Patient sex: M
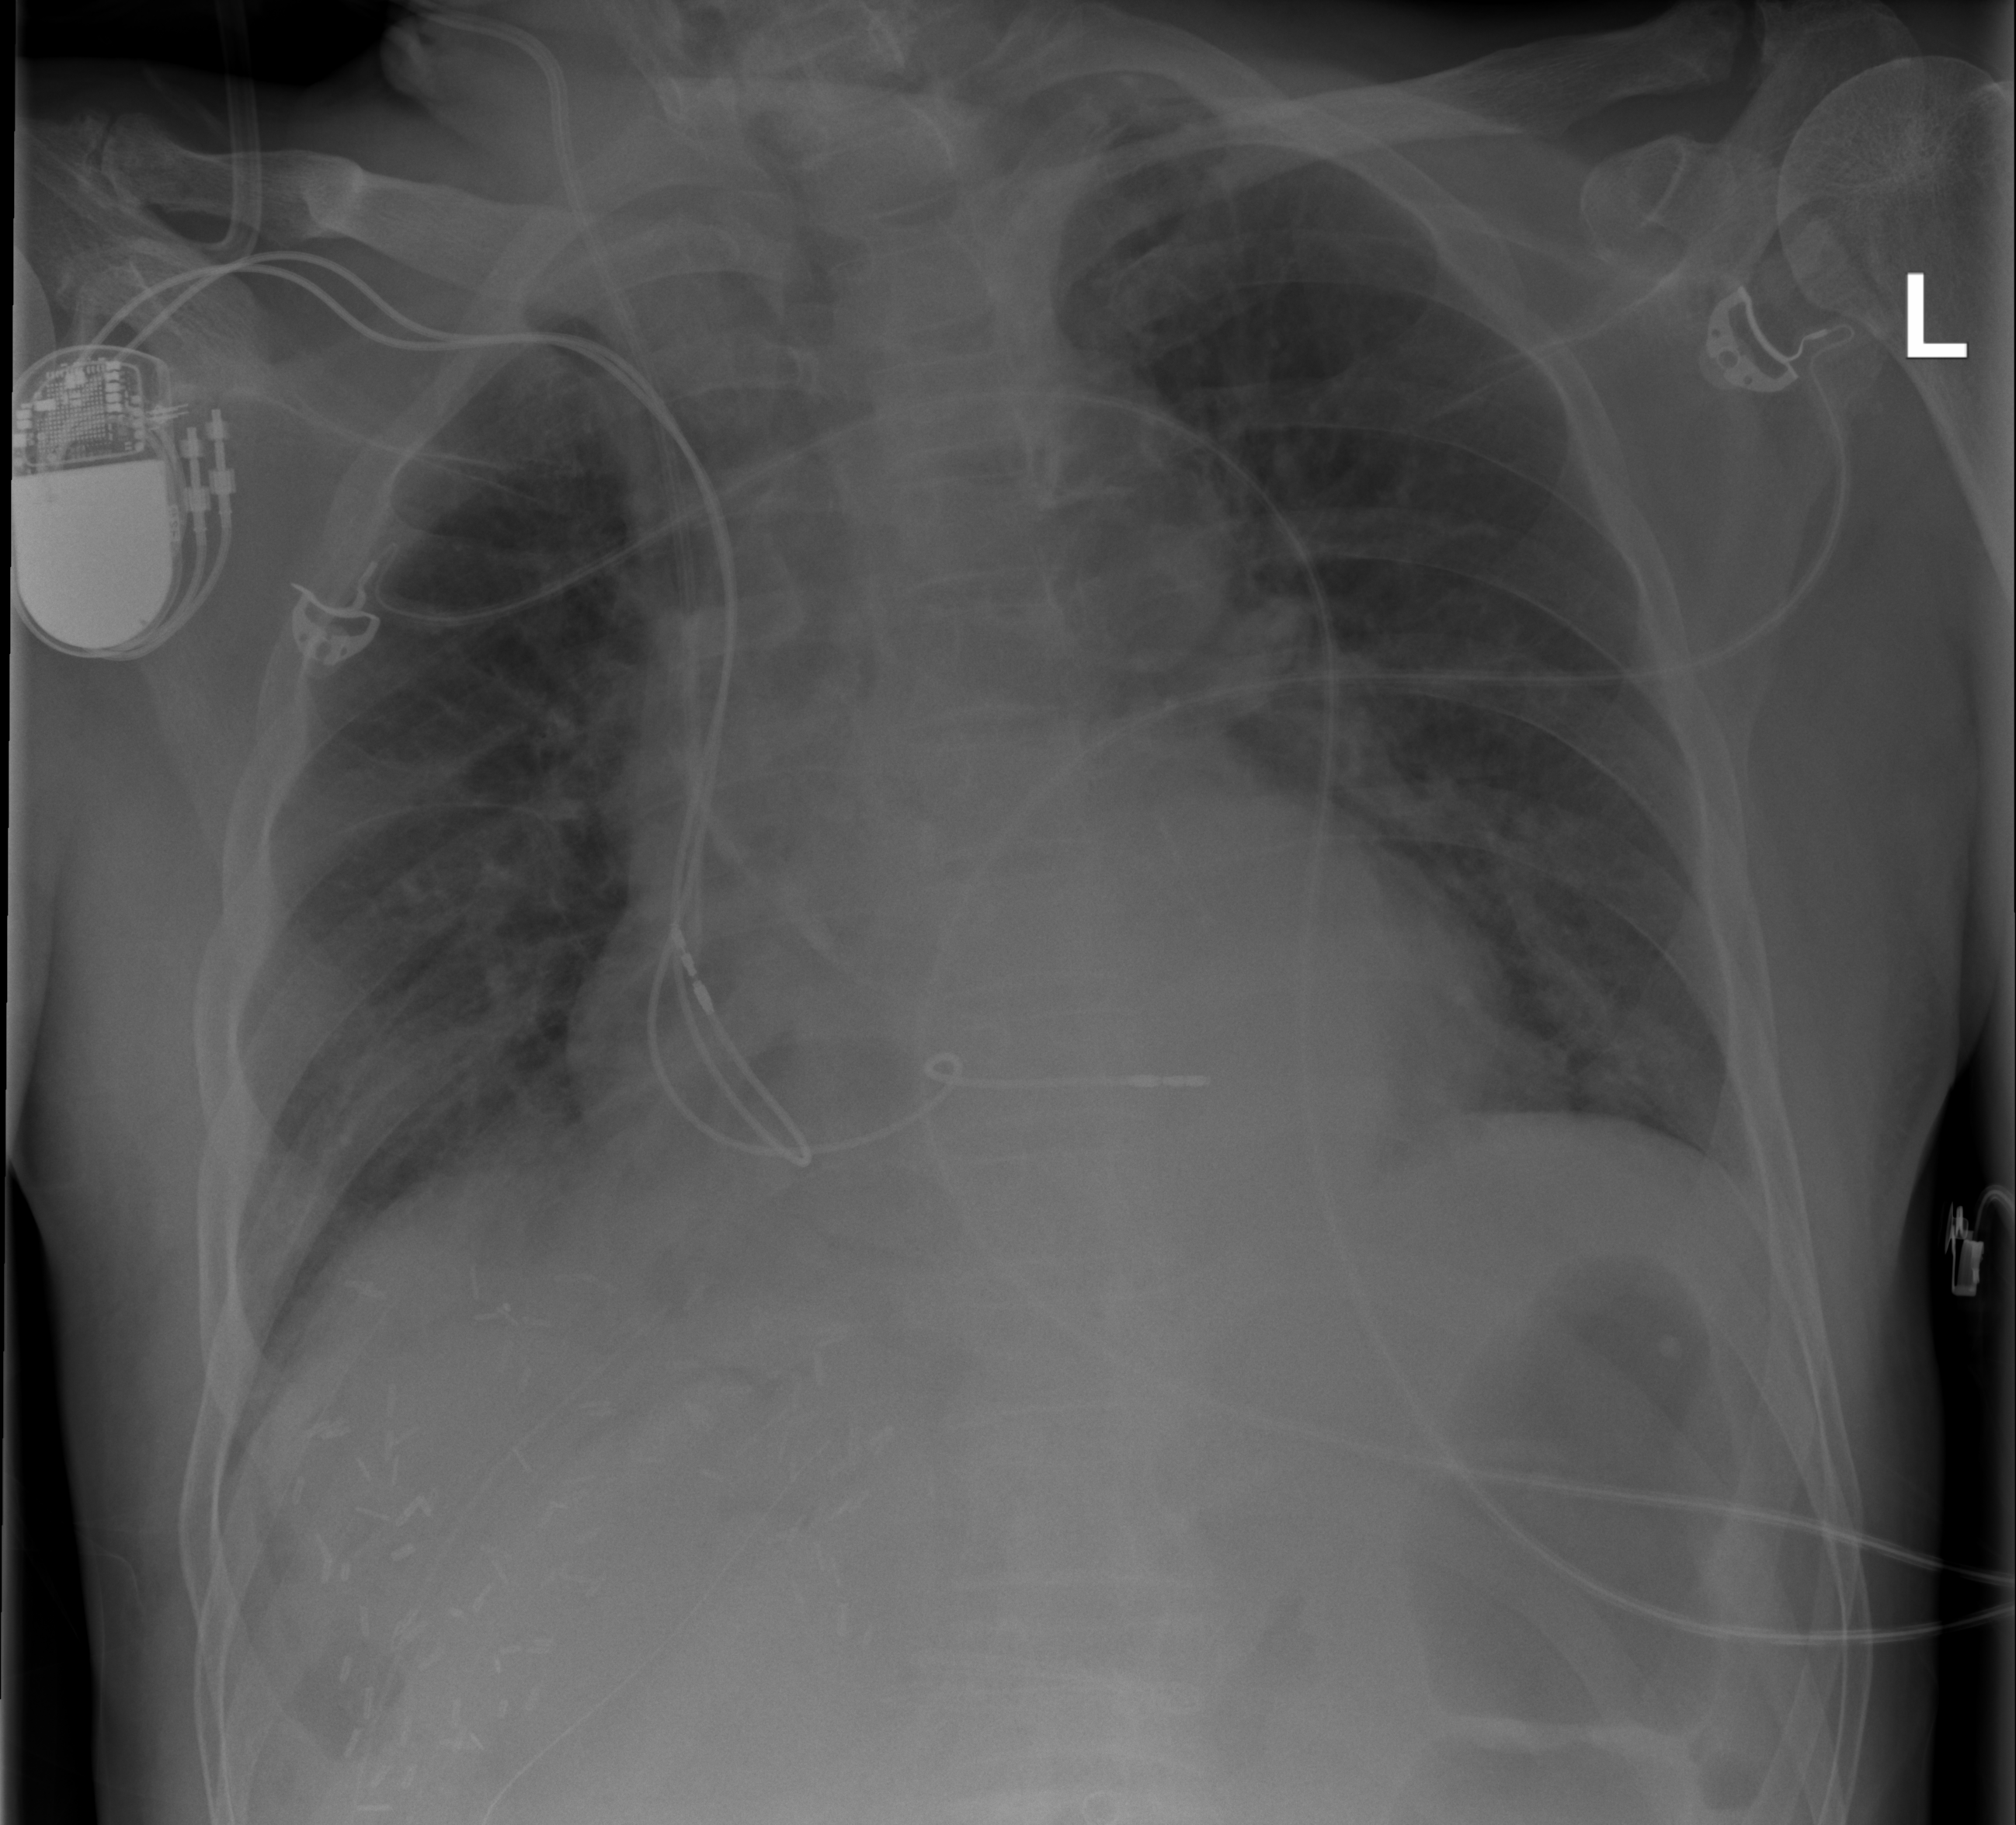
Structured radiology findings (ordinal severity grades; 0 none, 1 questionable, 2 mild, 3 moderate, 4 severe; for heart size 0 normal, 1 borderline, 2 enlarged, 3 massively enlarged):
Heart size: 2
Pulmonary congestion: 2
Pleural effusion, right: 0
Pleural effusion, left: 0
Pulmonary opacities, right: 0
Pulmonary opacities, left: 0
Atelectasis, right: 2
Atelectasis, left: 0